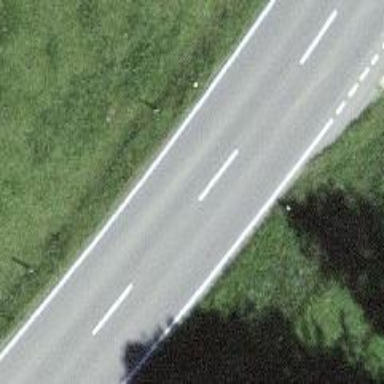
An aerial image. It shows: Tertiary road.